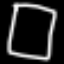
Label: square